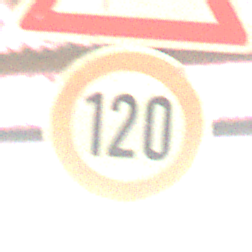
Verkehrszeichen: Geschwindigkeit120
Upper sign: SeitenwindVonLinks
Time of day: MorningAfternoon
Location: Roofed (Special)
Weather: NotSpecified
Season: NotSpecified
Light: Artificial